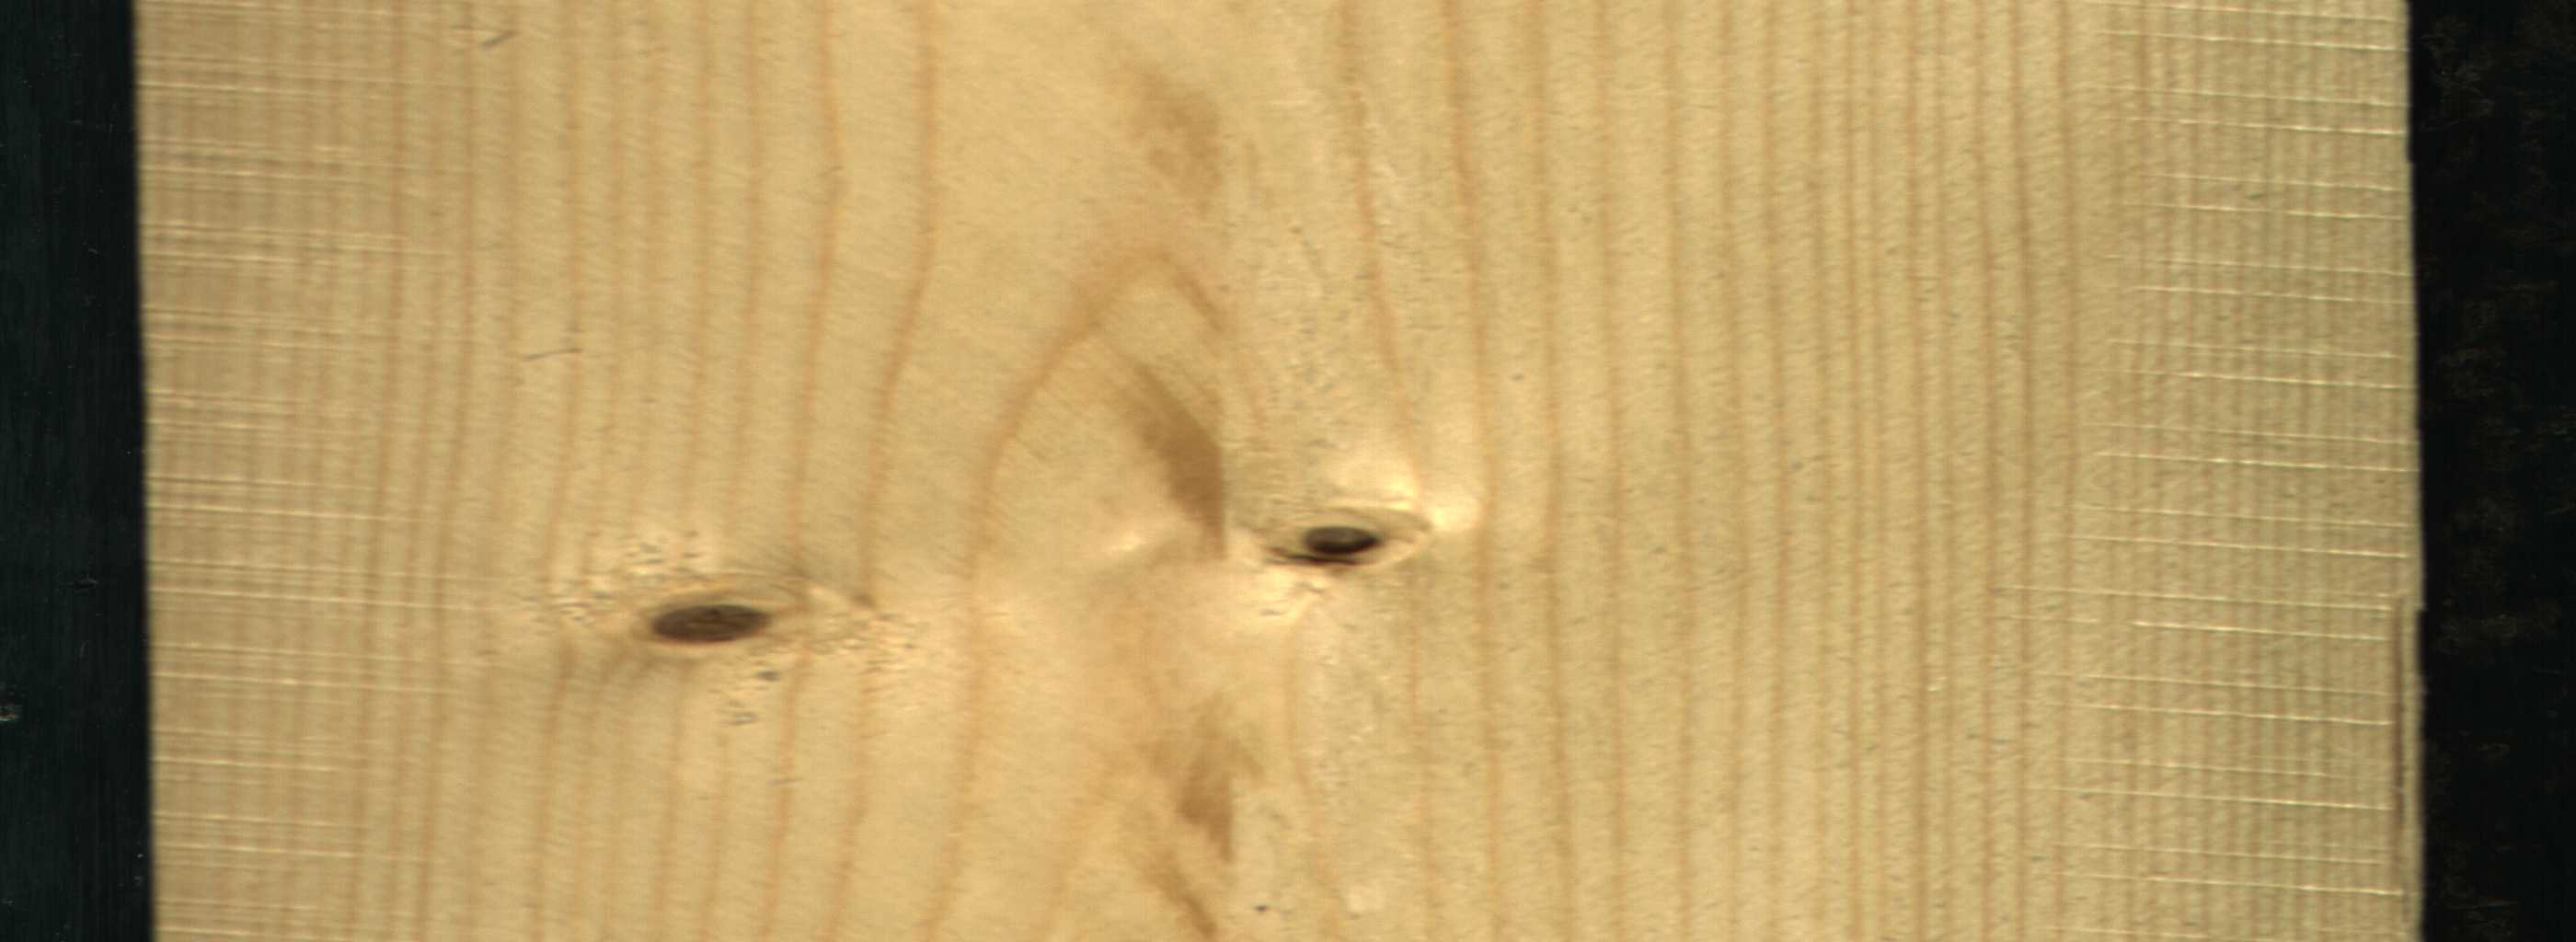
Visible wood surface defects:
Dead_Knot
Live_Knot